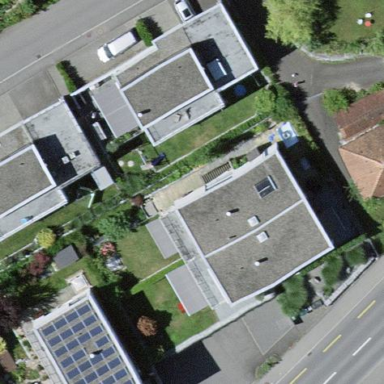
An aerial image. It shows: Detached building.